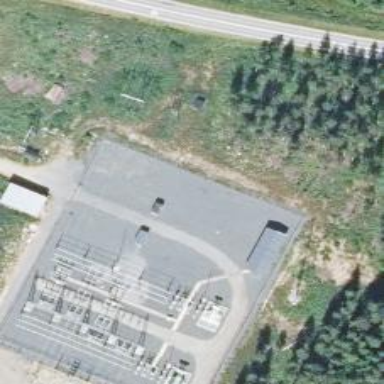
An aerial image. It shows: Power substation surrounded by fence.